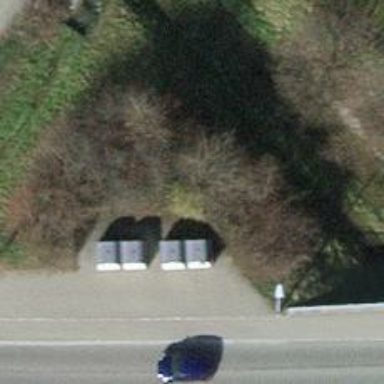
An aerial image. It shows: Recycling container at amenity designated for recycling.